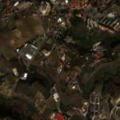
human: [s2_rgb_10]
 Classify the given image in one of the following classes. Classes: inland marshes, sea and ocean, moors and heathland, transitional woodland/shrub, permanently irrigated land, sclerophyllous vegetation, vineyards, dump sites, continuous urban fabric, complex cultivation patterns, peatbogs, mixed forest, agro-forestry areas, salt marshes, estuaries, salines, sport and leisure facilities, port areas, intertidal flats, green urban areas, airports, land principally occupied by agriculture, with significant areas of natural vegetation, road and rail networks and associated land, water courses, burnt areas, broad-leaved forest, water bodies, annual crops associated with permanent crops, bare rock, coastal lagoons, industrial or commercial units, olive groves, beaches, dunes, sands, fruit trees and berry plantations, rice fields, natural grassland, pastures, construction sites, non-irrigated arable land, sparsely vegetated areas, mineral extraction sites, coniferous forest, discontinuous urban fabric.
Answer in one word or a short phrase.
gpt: continuous urban fabric, discontinuous urban fabric, industrial or commercial units, non-irrigated arable land, olive groves, land principally occupied by agriculture, with significant areas of natural vegetation